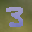
Label: 3